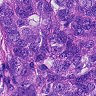
Metastatic tissue present: yes